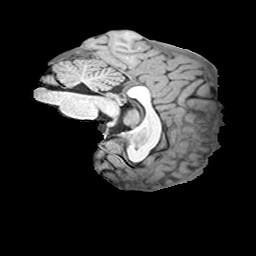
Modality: T1w
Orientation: sagittal
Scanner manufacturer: siemens
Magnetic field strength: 3 T
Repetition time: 2 s
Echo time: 0.0024 s